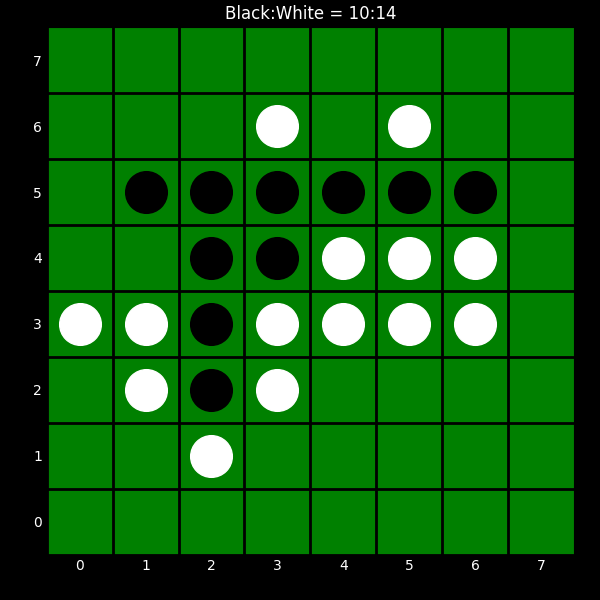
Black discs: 10
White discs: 14